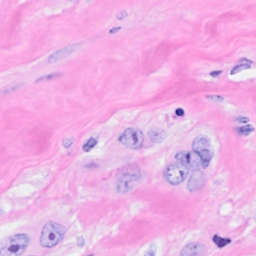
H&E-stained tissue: Breast